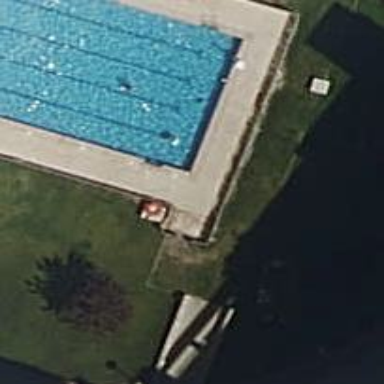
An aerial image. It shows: Swimming pool located in leisure land.